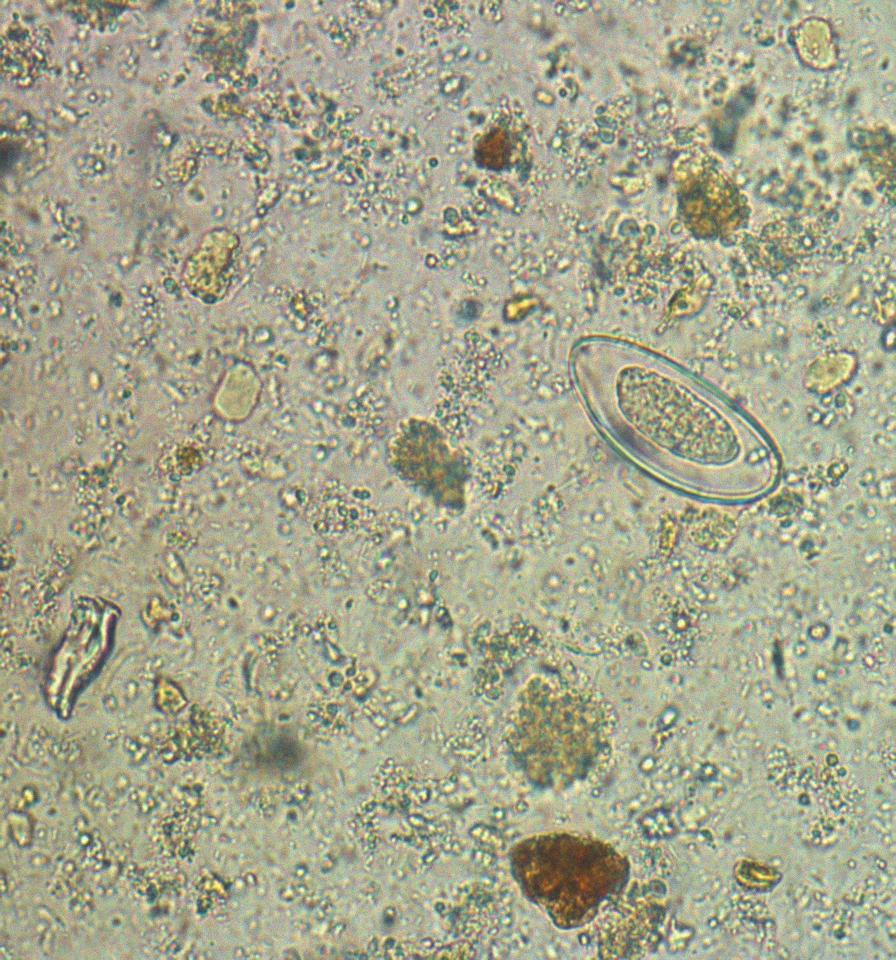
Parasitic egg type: Enterobius vermicularis